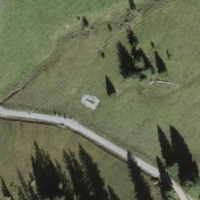
EUNIS habitat code: 26
Species observed at this site:
Caltha palustris
Pedicularis palustris
Menyanthes trifoliata